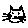
Label: cat